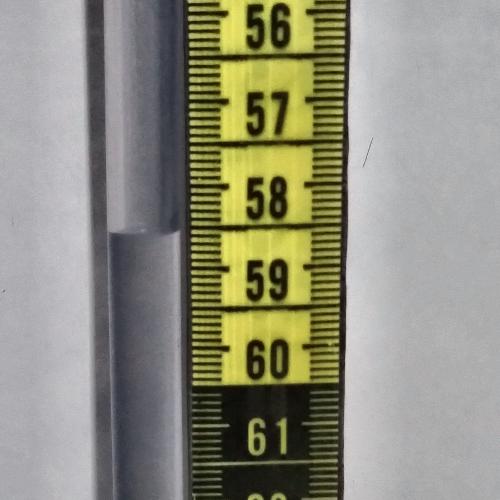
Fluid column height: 58.5 cm